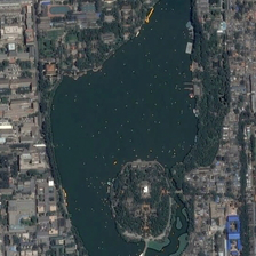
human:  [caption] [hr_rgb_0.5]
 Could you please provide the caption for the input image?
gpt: a lake in the middle while with many plants and buildings surrounded .

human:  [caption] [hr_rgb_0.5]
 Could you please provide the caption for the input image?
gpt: some intensive buildings in it while with many dark green plants in it .

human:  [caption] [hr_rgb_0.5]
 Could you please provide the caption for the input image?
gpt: a lake with black water in the middle .

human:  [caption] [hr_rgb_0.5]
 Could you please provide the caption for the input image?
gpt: a lake with black water and a island with many dark green plants on it .

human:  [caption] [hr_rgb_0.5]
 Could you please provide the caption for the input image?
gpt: a large lake is in the middle of a park .